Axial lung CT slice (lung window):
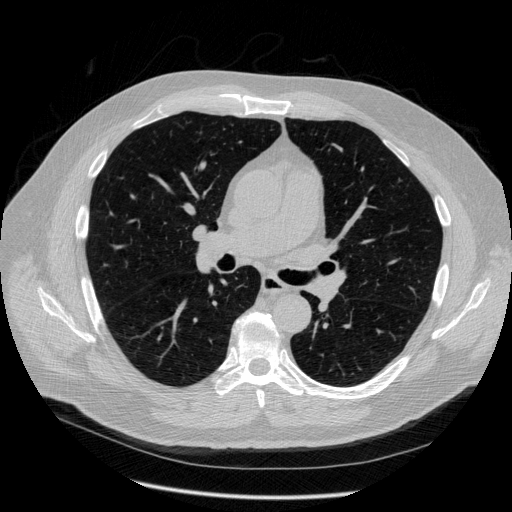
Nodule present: no